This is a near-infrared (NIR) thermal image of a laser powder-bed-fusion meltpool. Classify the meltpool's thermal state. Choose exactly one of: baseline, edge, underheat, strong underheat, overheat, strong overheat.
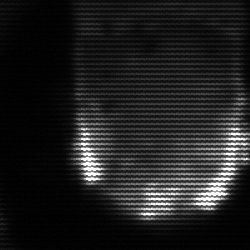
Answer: baseline